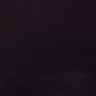
Metastatic tissue present: no